Aerial crown-view tile of a tropical tree (Barro Colorado Island, Panama), acquired 20250512:
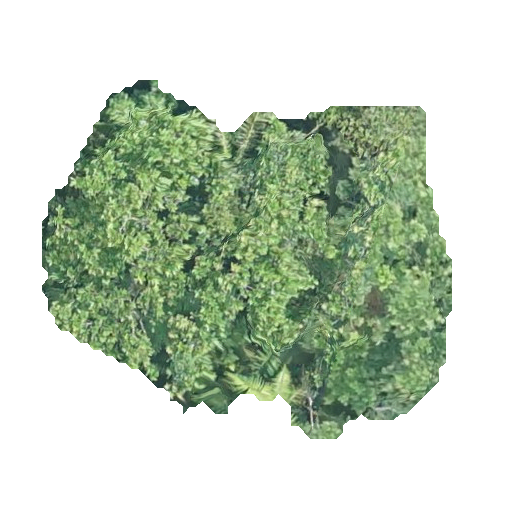
Species: Anacardium excelsum
GBIF accepted scientific name: Anacardium excelsum
Crown area: 158.038 m²